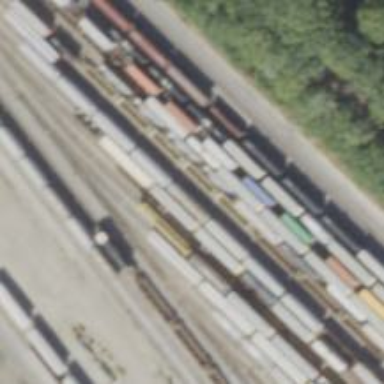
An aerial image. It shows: Railway yard used for servicing trains.